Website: macys
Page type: customer-info-address
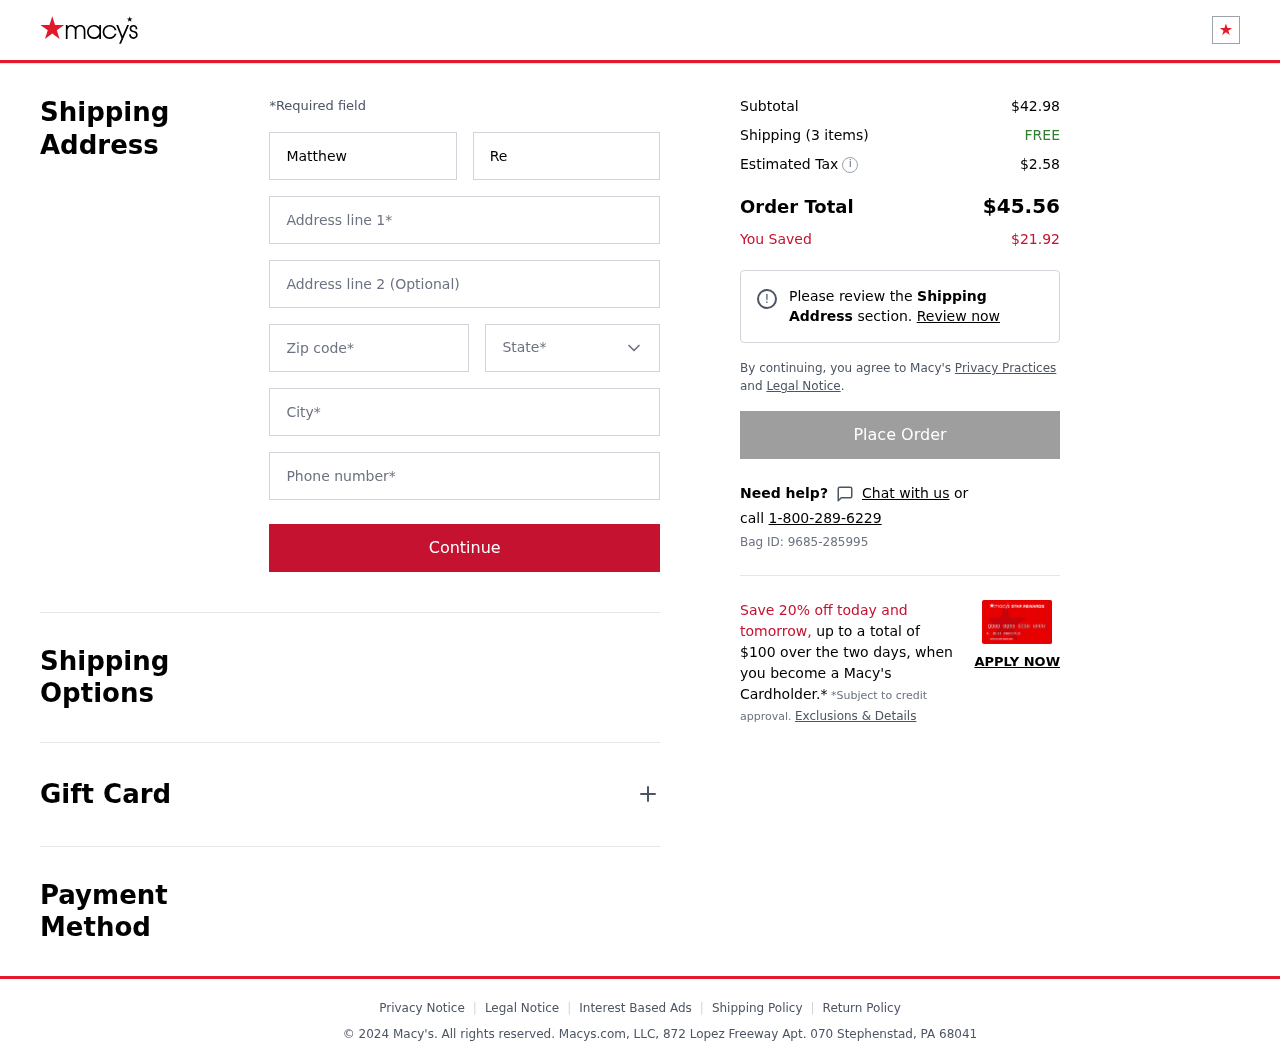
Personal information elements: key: PII_CITY
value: Stephenstad
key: PII_FIRSTNAME
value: Matthew
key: PII_LASTNAME
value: Reed
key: PII_PHONE
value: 5389823979
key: PII_POSTCODE
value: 68041
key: PII_STATE
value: Pennsylvania
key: PII_STREET
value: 872 Lopez Freeway Apt. 070
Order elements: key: ORDER_SUBTOTAL
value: $42.98
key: ORDER_NUM_ITEMS
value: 3
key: ORDER_SHIPPING_COST
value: FREE
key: ORDER_TAX
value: $2.58
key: ORDER_TOTAL
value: $45.56
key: ORDER_SAVINGS
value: $21.92
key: ORDER_BAG_ID
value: Bag ID: 9685-285995